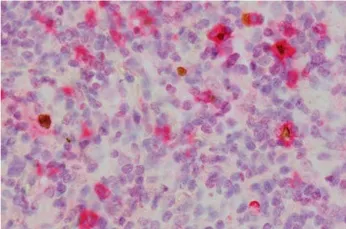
Photomicrography of the nodal biopsy. (F) EBER in situ hybridization followed by the immunostaining of CD20 indicated positive-signal lymphocytes infiltrate indicating positive signals in the nuclei of background cells (x600).
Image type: pathology (immunostaining)